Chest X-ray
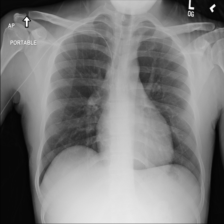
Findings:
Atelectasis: negative
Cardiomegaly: negative
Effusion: negative
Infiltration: negative
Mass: negative
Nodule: negative
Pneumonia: negative
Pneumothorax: negative
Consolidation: negative
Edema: negative
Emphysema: negative
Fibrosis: negative
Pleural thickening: negative
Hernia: negative